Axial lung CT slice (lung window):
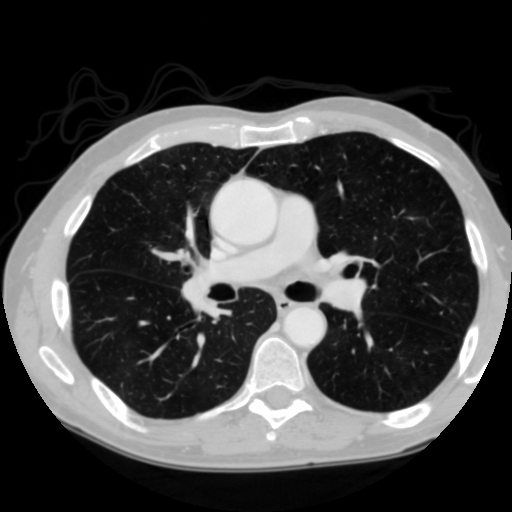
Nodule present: no